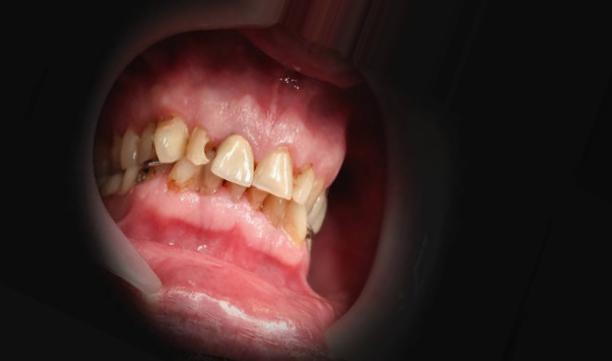
Condition: Caries